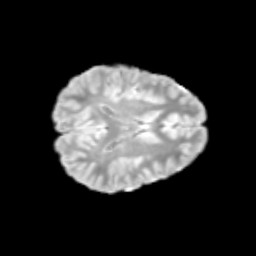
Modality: T2w
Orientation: axial
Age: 10
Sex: female
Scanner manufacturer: siemens
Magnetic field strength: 3 T
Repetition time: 3.8 s
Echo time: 0.07 s